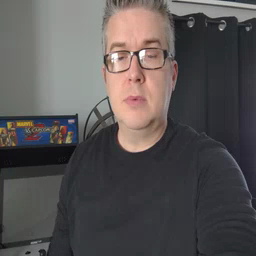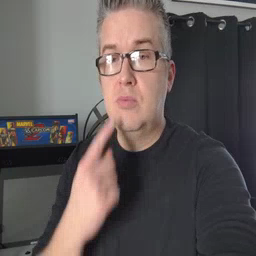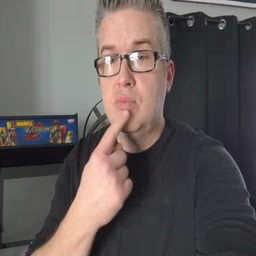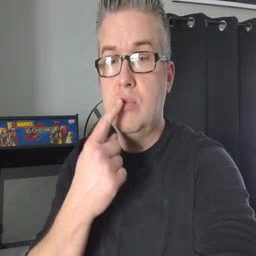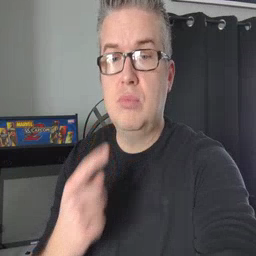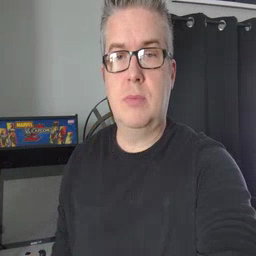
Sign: lips